Field crop: tomato
Growth stage: 1
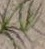
Species: cyperus